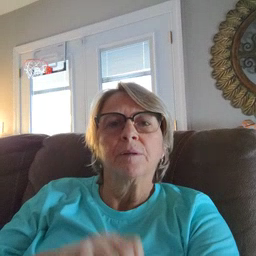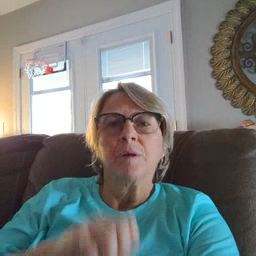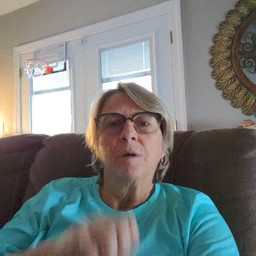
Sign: jeans